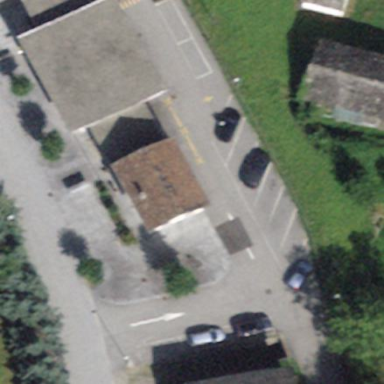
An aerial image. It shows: Train station building.